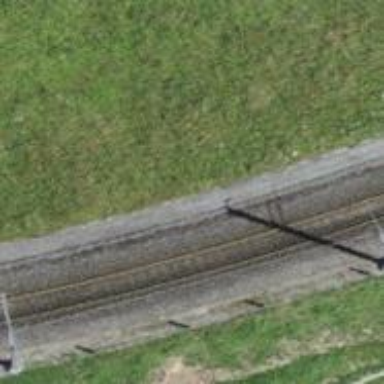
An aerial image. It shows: Narrow-gauge railway track with 1 electrified contact line.